Interaction volume radius: 5 \u00c5
Interaction volume height: 40 \u00c5
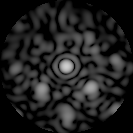
Disorder parameter: 0.5064